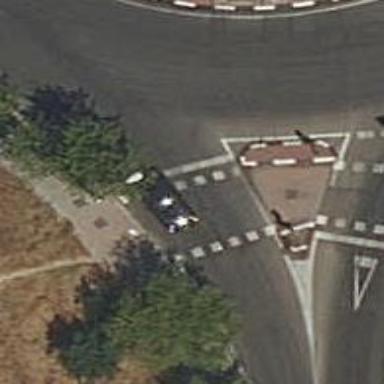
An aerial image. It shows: Traffic signals at road crossing.